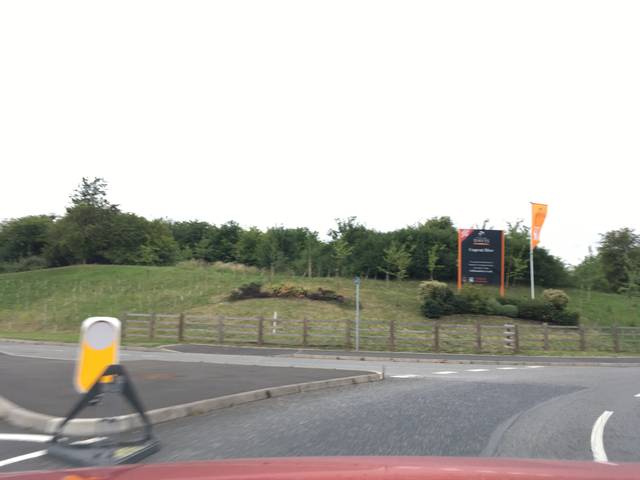
Region: United Kingdom
Coordinates: 52.254, -2.165